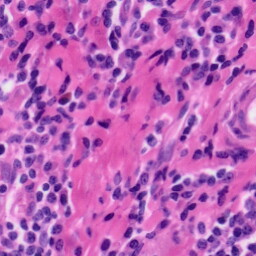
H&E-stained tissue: Tonsil